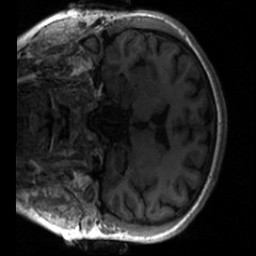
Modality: T1w
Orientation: coronal
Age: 25
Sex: female
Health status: healthy
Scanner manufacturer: siemens
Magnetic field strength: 3 T
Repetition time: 2 s
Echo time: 0.00232 s